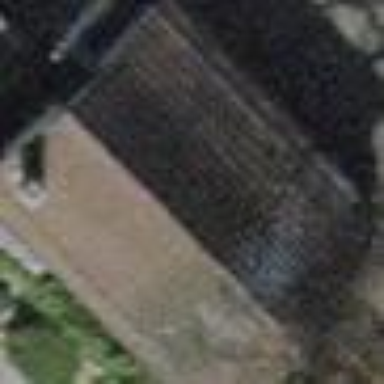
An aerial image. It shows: Shed building.